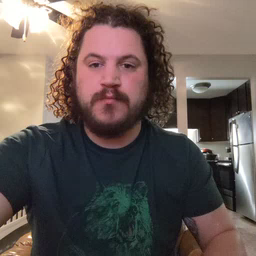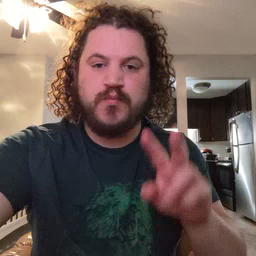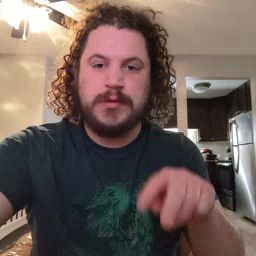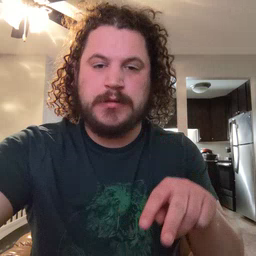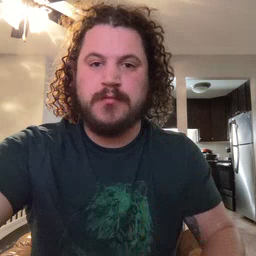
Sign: read